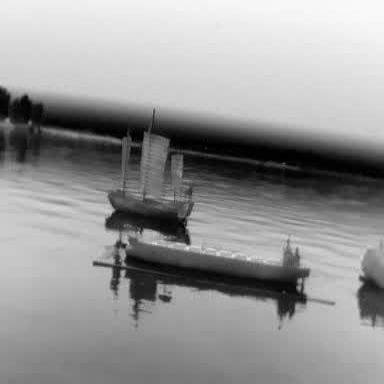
There are two objects shown in the infrared image, including a sailboat, and a liner.